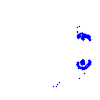
Particle: electron